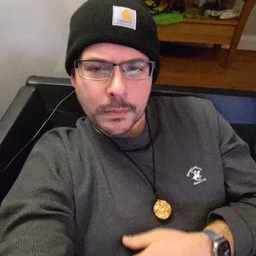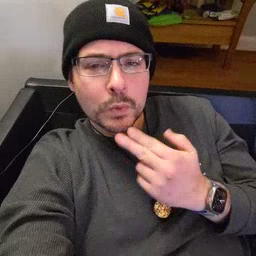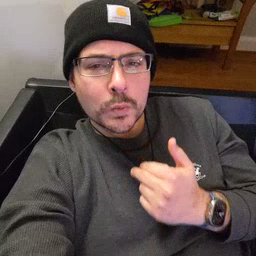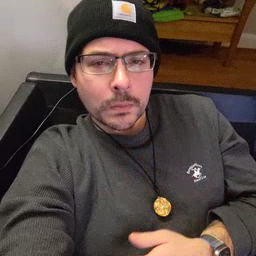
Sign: cute